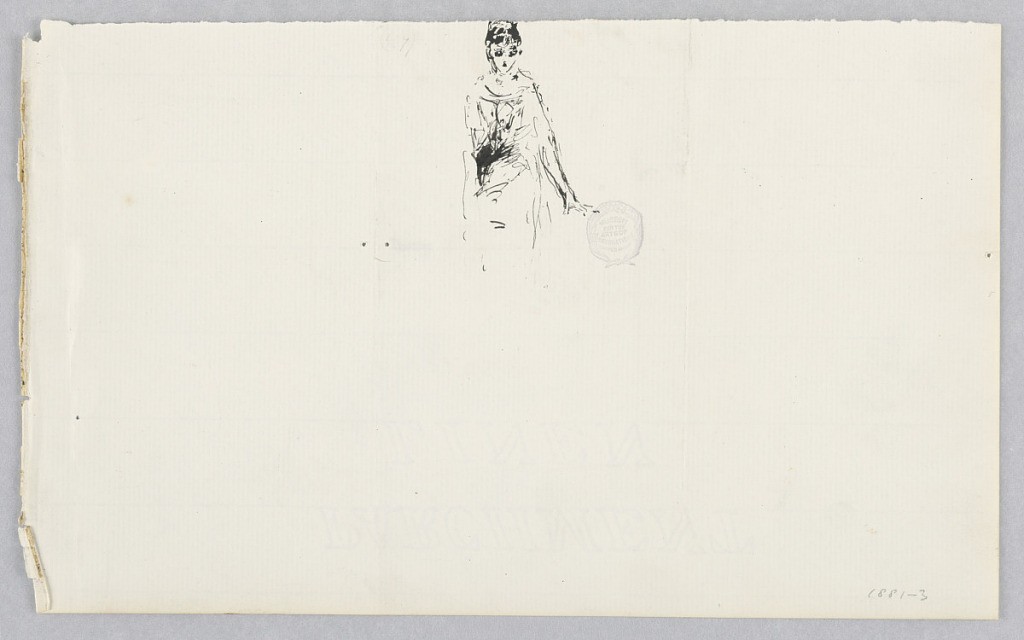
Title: Woman
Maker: Robert Frederick Blum, American, 1857–1903
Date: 1881–1883
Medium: Pen and ink on laid paper
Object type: Drawing
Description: Sketch of a female figure.